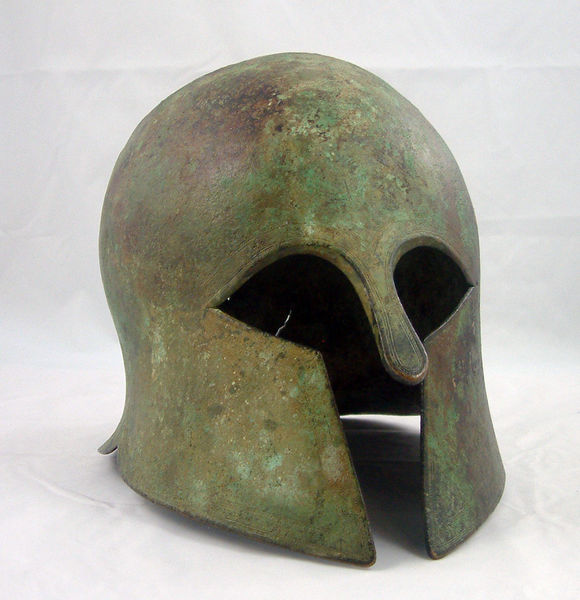
Titel: Bronze Helmet from Olympia
Standort: Amherst (Massachusetts, USA)
Institution: Mead Art Museum, Amherst College
Schlagwörter: kampf, kopf, grün, krieg, hat, soldier, white, empty, green, nose, old, metall, brown, geschlossen, eisen, helm, ritter, rüstung, greek, man, roman, mittelalter, armor, eyes, helmet, knight, metal, shadow, mouth, schutz, museum, eye, war, rust, brass, bronze, artifact, photograph, greece, kopfschutz, worn, rusty, nasenschutz, spartan, oxidised, oxidized, rusted, antient, rüstungsteil, augenschlitze